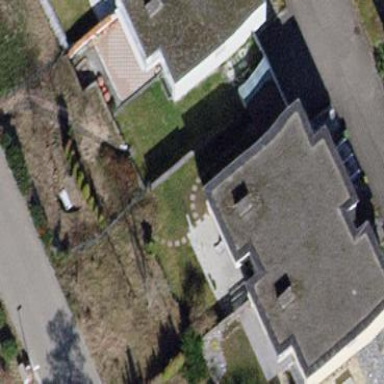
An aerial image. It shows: Residential building.